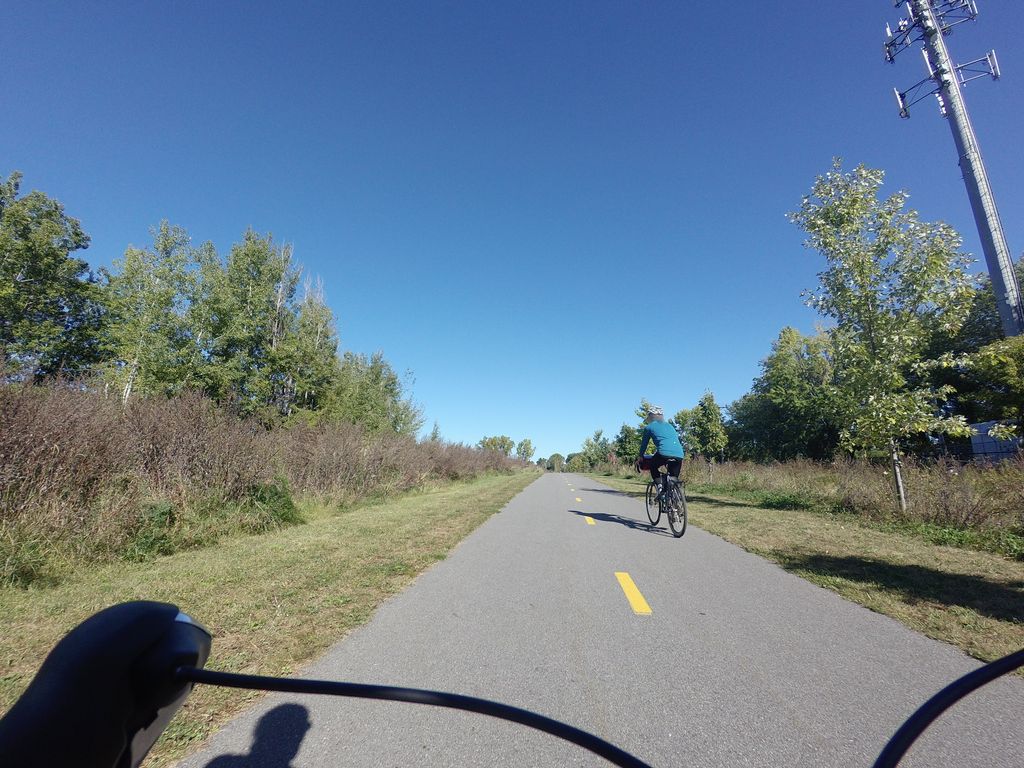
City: ottawa-gatineau